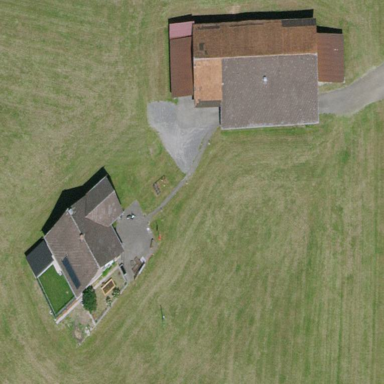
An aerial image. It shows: Farm with farmyard.